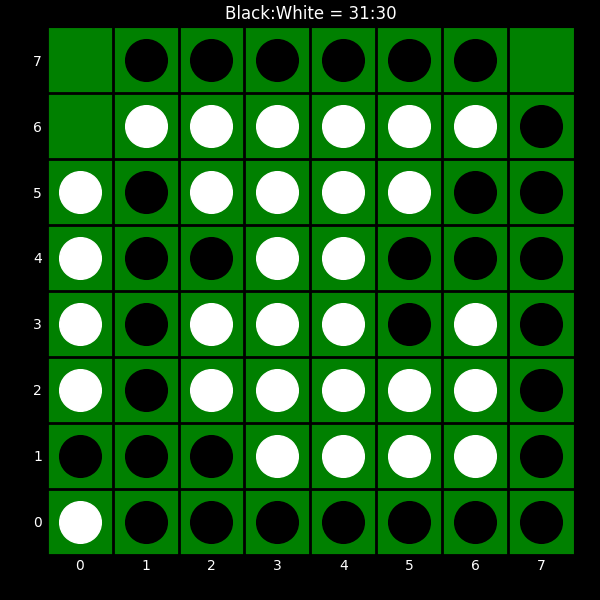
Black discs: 31
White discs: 30